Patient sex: F
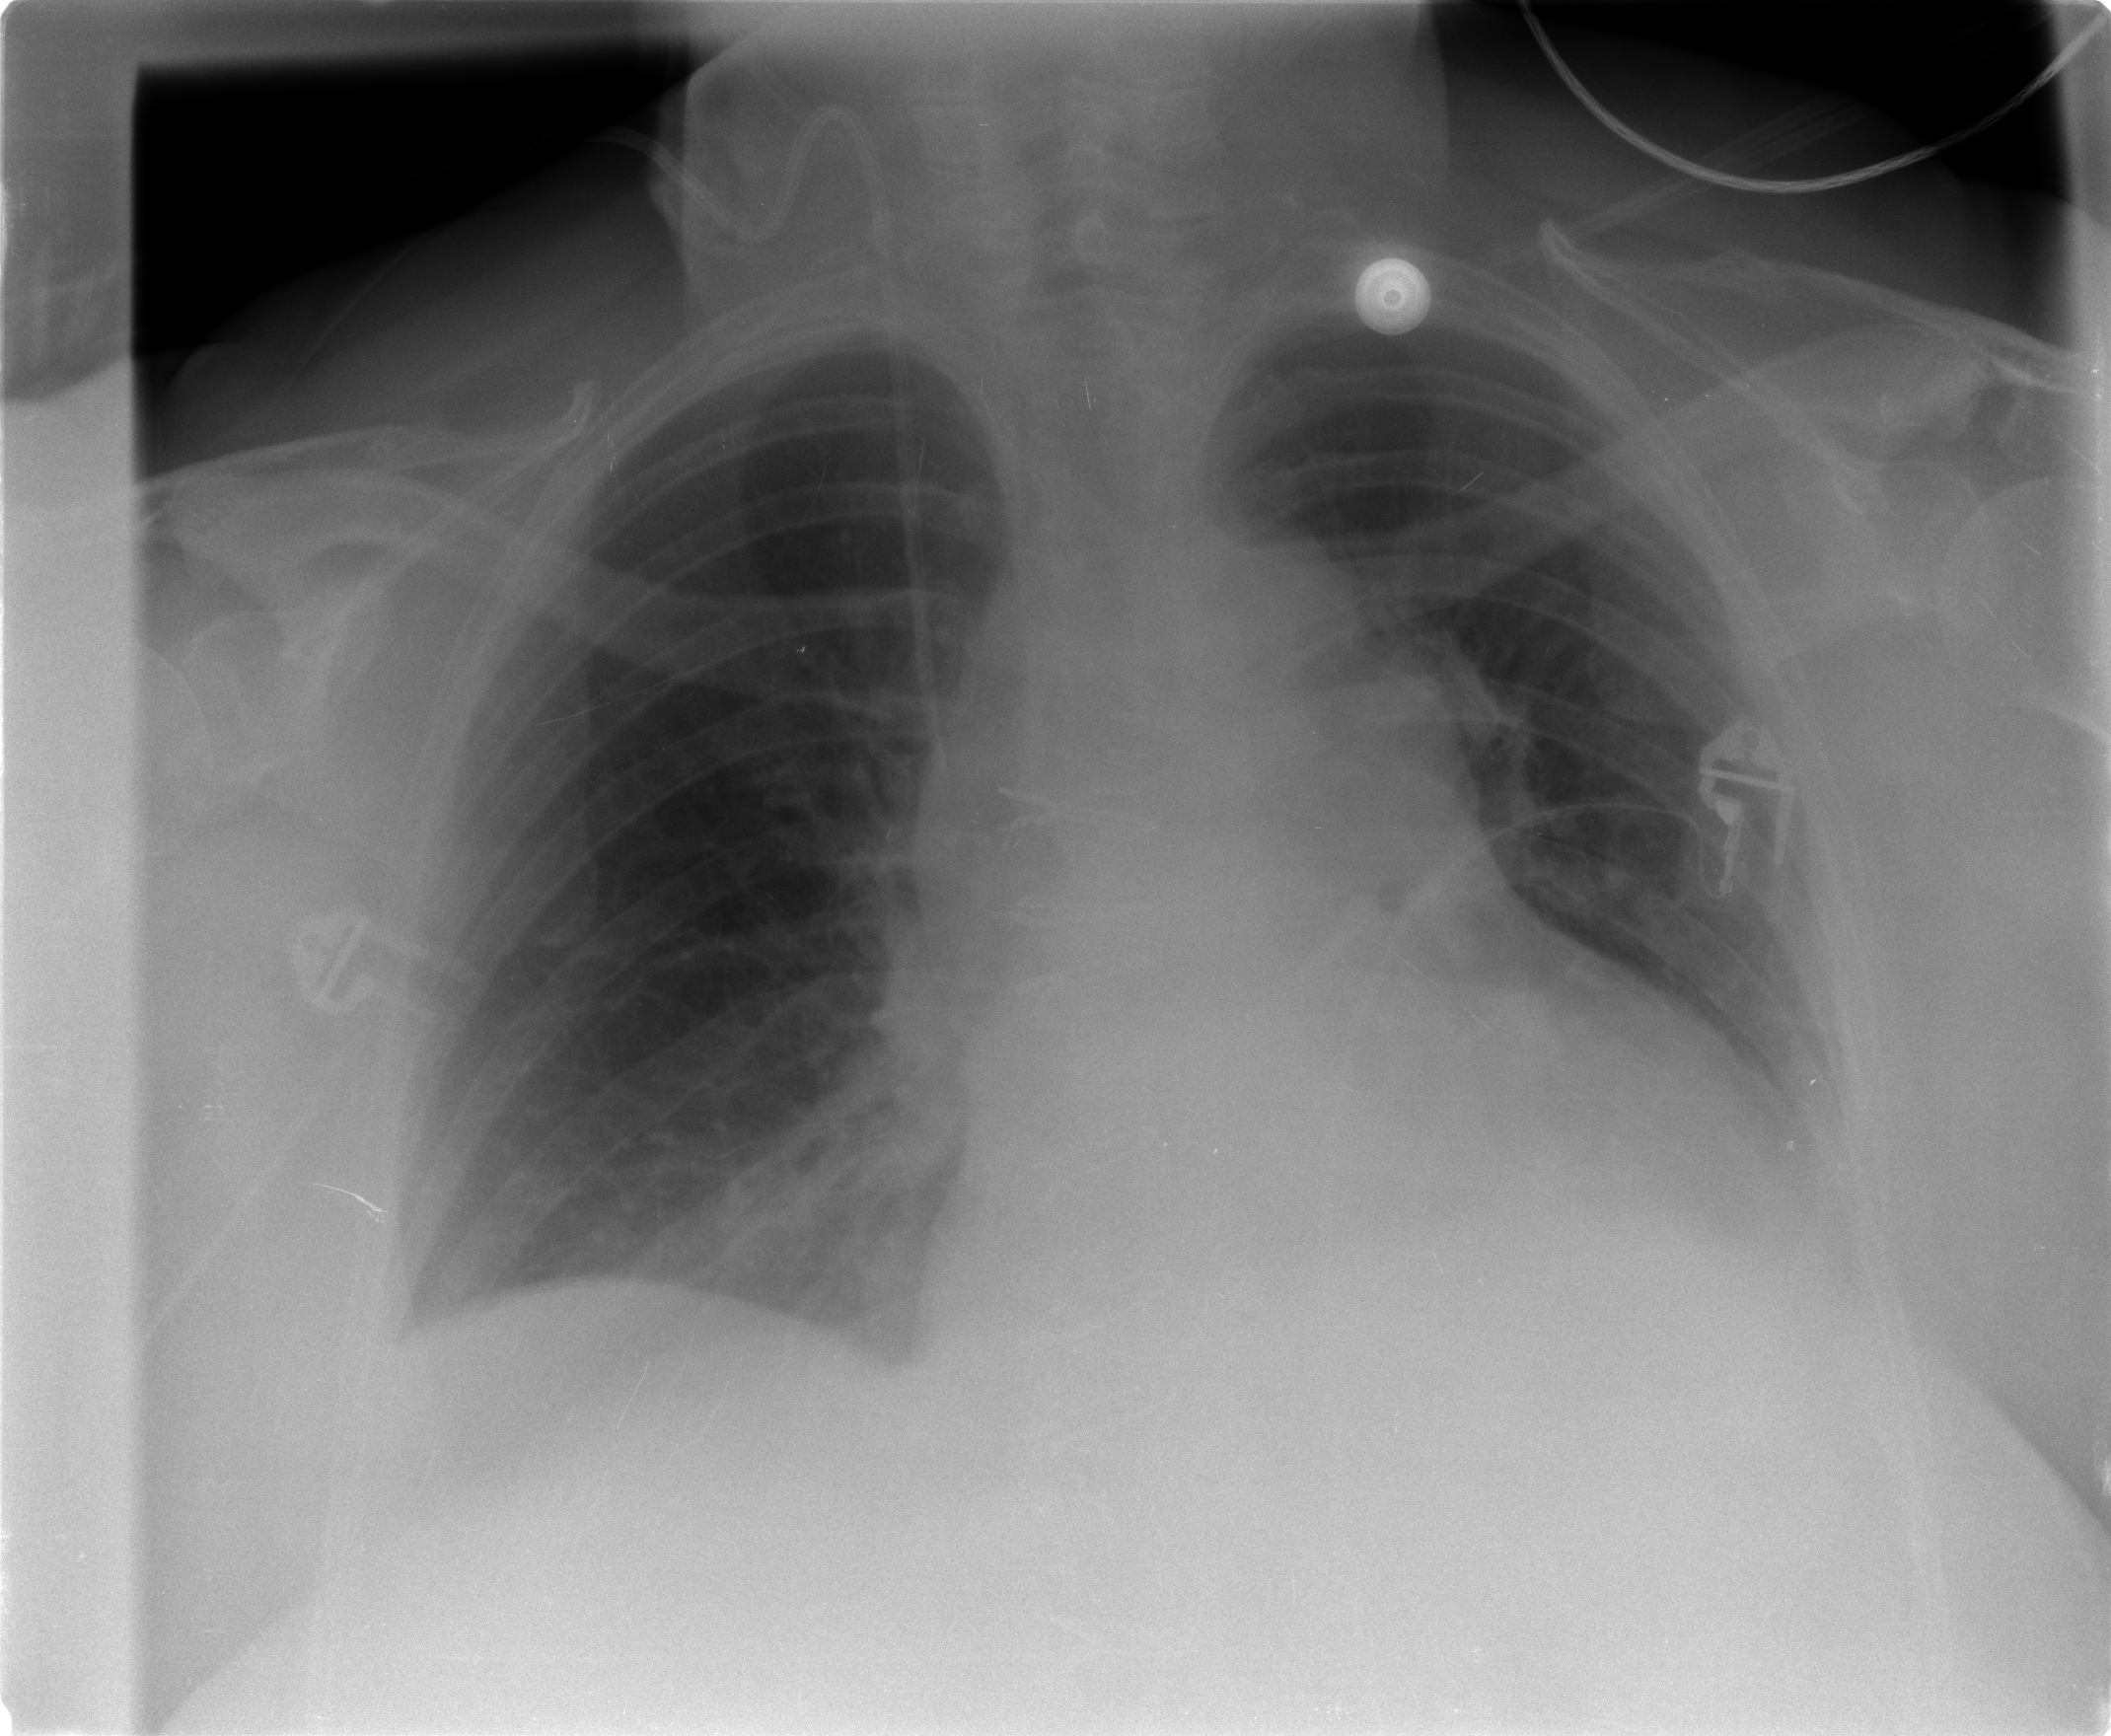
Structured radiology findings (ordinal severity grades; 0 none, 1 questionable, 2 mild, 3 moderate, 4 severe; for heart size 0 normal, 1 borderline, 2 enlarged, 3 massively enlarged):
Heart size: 2
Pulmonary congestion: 2
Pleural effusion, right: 0
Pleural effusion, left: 2
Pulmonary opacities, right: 0
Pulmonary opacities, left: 0
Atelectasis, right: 0
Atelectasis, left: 2